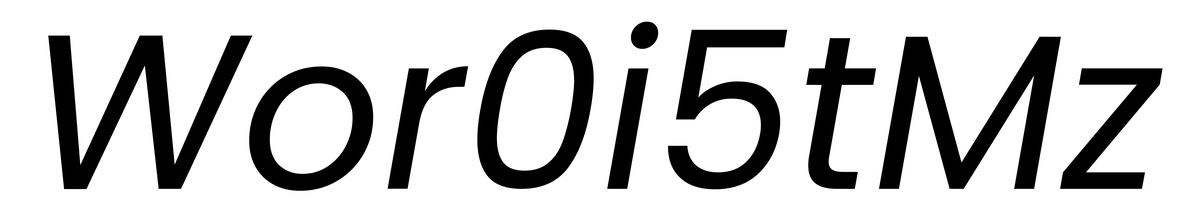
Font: Poppins-Italic